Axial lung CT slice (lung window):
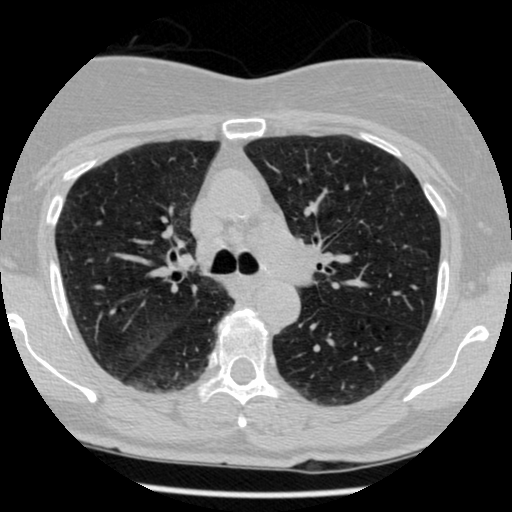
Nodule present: no